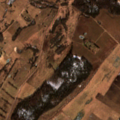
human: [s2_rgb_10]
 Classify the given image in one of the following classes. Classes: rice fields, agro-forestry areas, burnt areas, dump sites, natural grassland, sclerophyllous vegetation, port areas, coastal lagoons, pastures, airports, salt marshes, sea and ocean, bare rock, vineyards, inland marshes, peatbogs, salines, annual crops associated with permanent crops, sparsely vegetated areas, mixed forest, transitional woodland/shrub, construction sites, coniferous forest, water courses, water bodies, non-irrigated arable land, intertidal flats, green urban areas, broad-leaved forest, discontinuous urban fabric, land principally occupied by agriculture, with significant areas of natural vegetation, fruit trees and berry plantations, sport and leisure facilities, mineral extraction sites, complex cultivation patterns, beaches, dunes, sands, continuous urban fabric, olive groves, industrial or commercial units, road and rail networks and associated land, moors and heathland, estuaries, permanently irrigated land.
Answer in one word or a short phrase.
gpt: non-irrigated arable land, pastures, complex cultivation patterns, broad-leaved forest